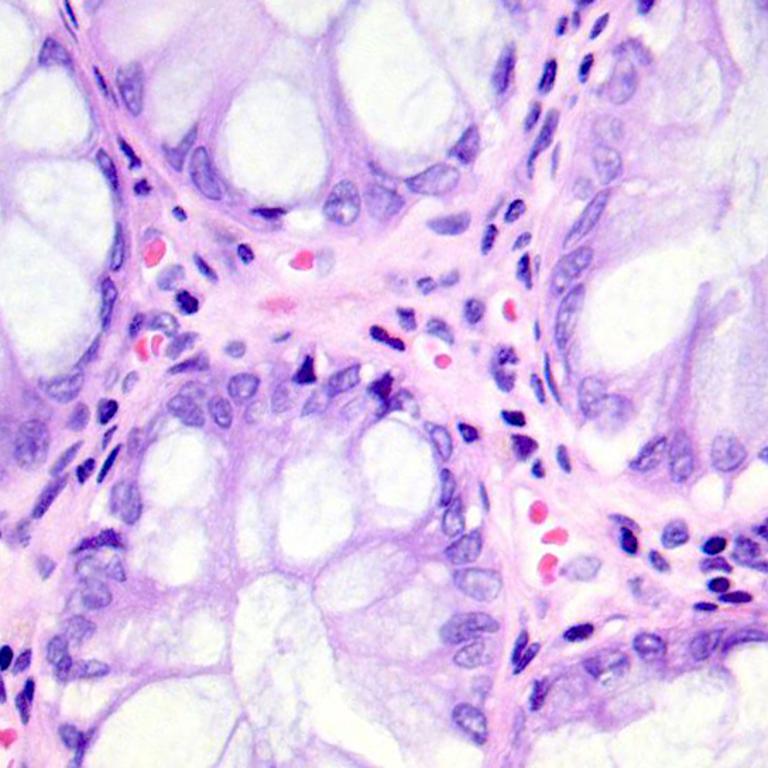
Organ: colon
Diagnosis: benign